Chest X-ray:
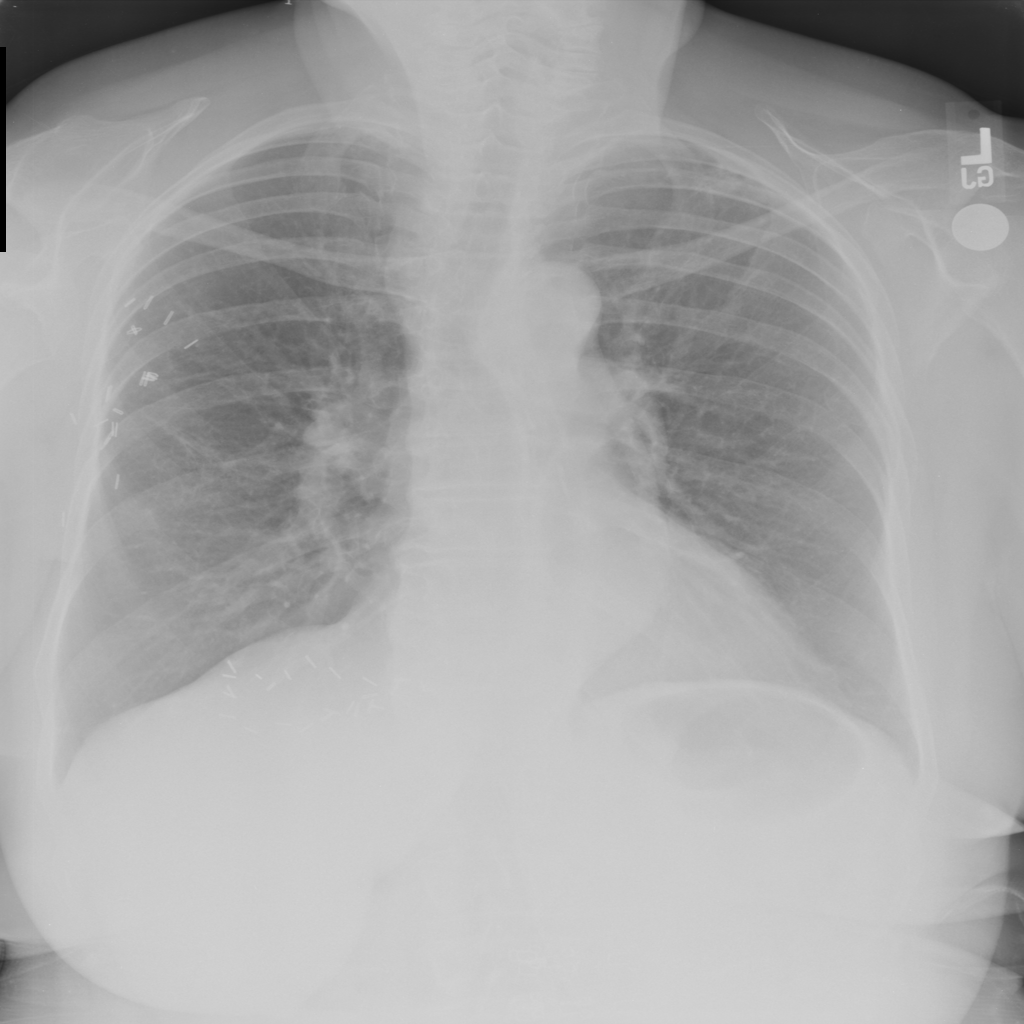
Findings: Fibrosis
No abnormal finding: no